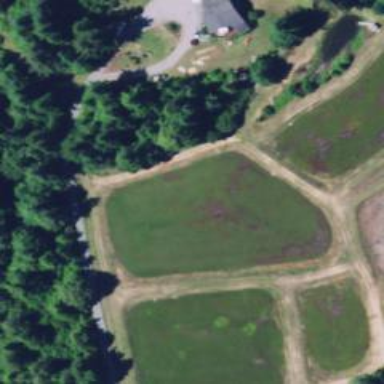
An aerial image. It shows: Farmland with cranberries as the main crop.